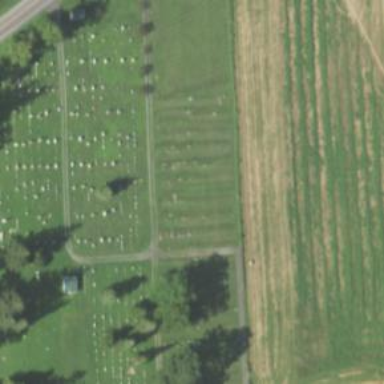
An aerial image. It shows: Cemetery.